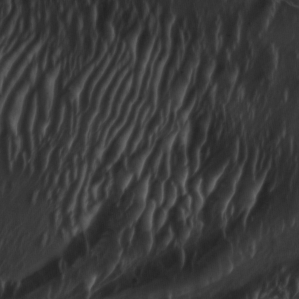
Label: non_frost